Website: lowes
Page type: customer-info-address
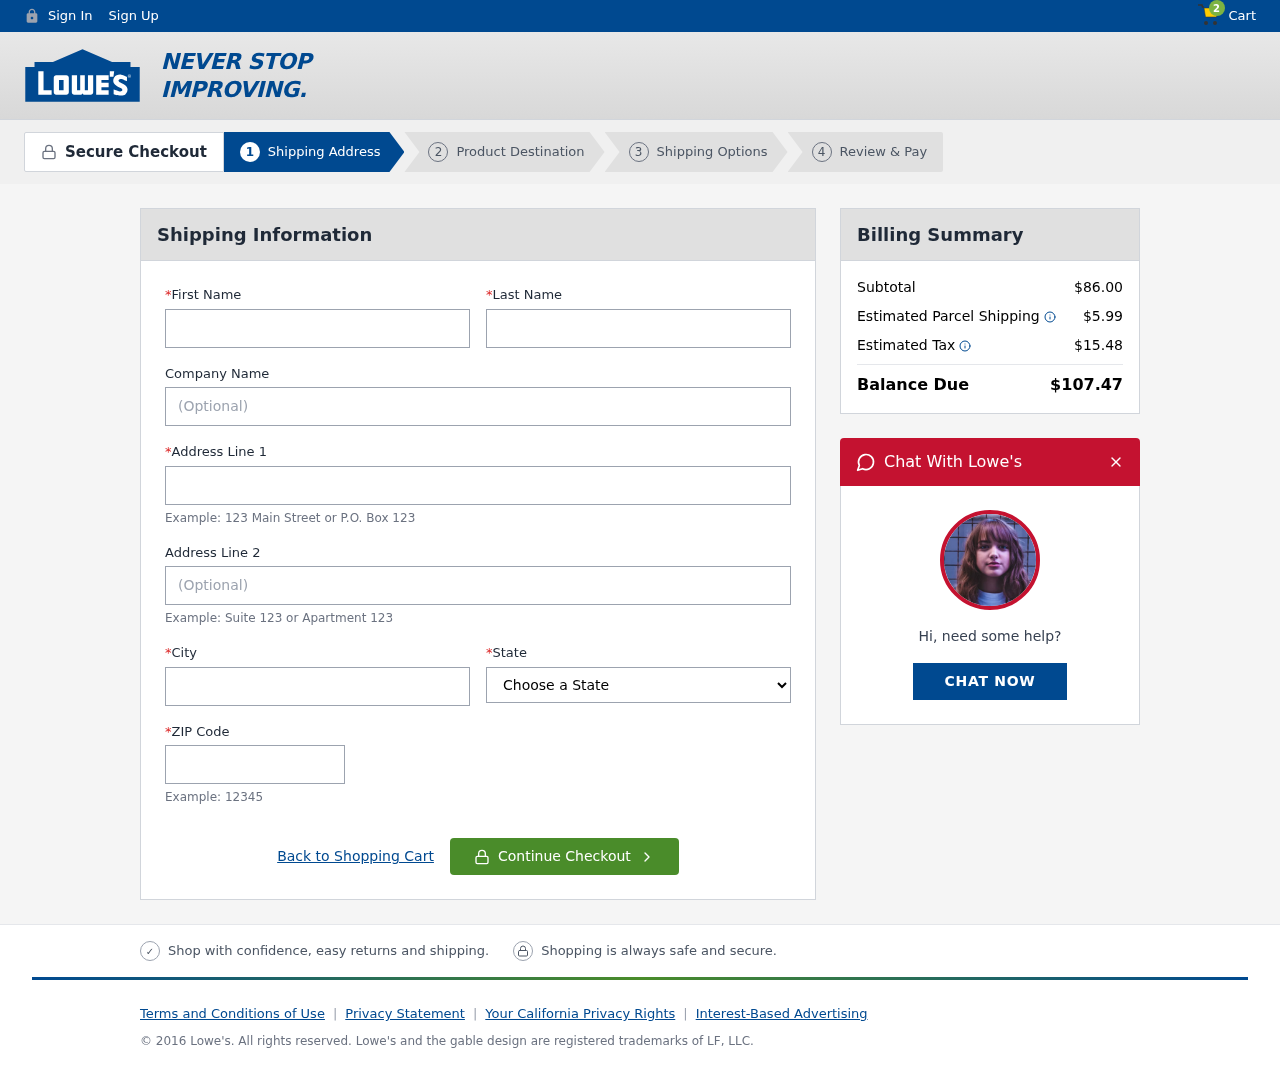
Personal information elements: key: PII_CITY
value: Port Kristin
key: PII_COMPANY
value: Hunt, Li and Casey
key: PII_FIRSTNAME
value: Caitlin
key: PII_LASTNAME
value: Mckenzie
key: PII_POSTCODE
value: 44473
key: PII_STATE
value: West Virginia
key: PII_STREET
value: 903 Sara Trail Suite 121
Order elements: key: ORDER_NUM_ITEMS
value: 2
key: ORDER_SUBTOTAL
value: $86.00
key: ORDER_SHIPPING_COST
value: $5.99
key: ORDER_TAX
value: $15.48
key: ORDER_TOTAL
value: $107.47